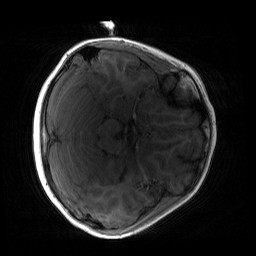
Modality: T1w
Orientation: axial
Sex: male
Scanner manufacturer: siemens
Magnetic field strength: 3 T
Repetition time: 1.9 s
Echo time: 0.00243 s